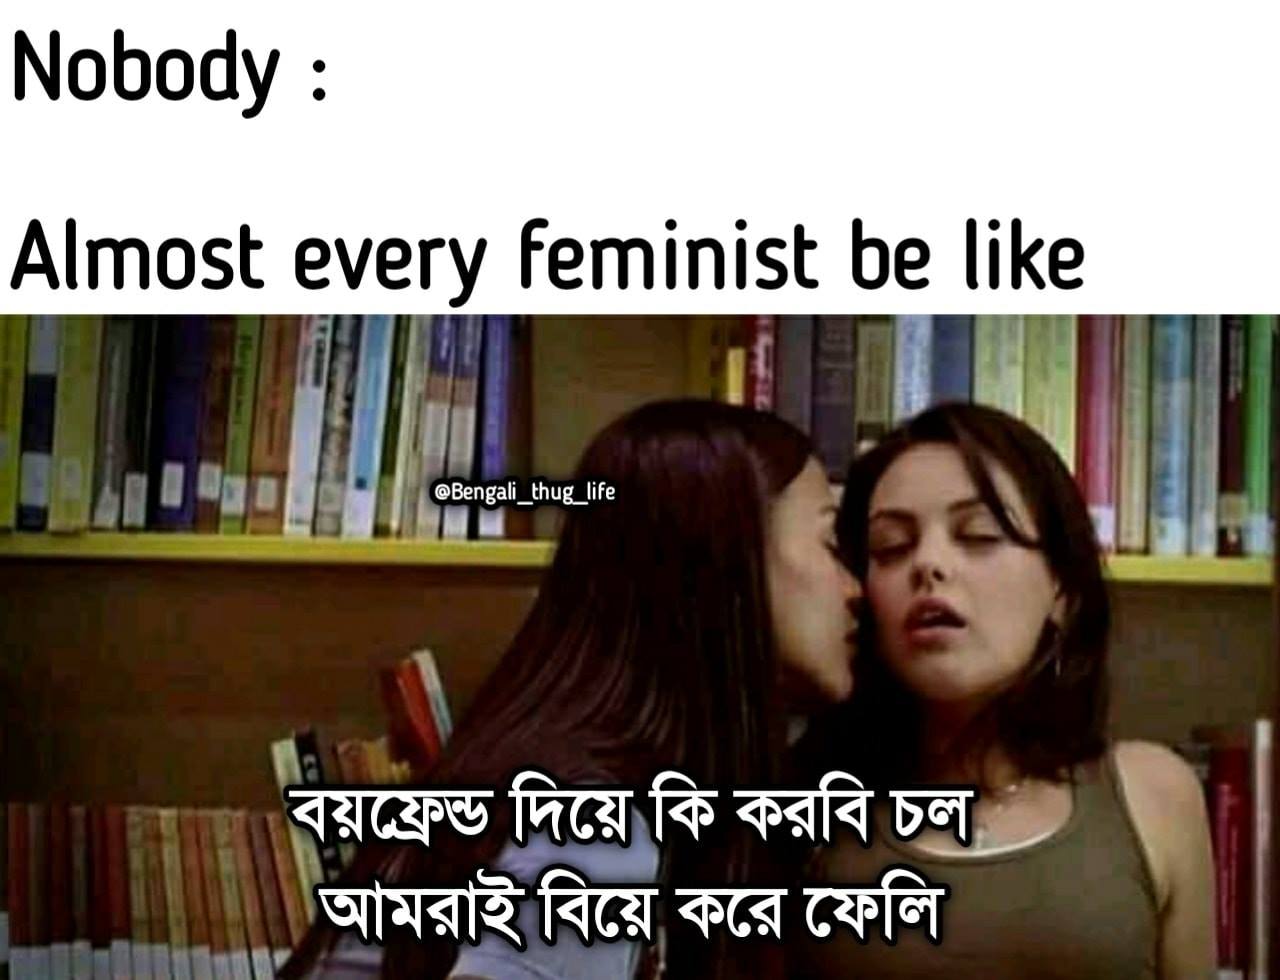
Caption: Nobody :  Almost every feminist be like  বয়ফ্রেন্ড দিয়ে কি করবি চল আমরাই বিয়ে করে ফেলি
Label: hate